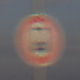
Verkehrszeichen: VerbotKennzeichnungspflichtigeKraftfahrzeugeGefaehrlicheGueter
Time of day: SunriseSunset
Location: Outdoor (Nature)
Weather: PartlyCloudy
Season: NotSpecified
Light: Natural